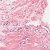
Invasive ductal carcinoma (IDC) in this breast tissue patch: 0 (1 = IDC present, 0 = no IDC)